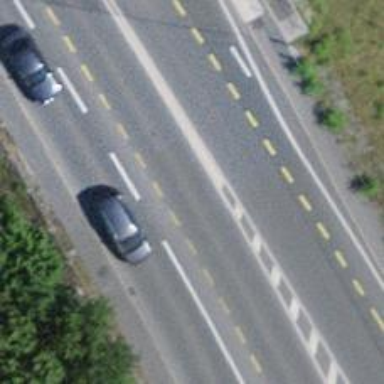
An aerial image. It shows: Secondary road with asphalt surface and dedicated cycle lane.